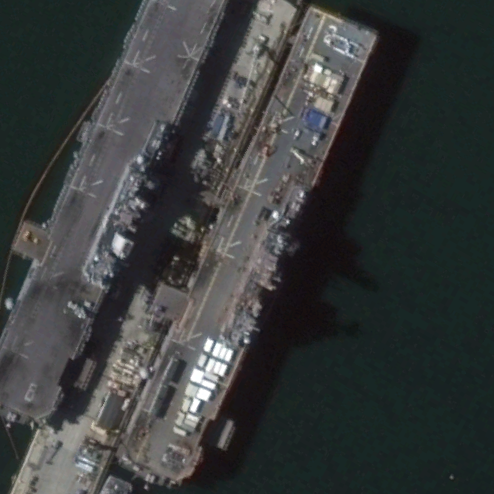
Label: assault